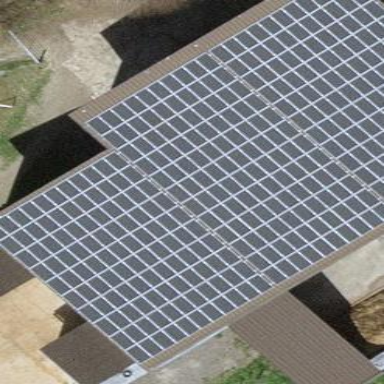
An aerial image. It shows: Solar photovoltaic panel generator.